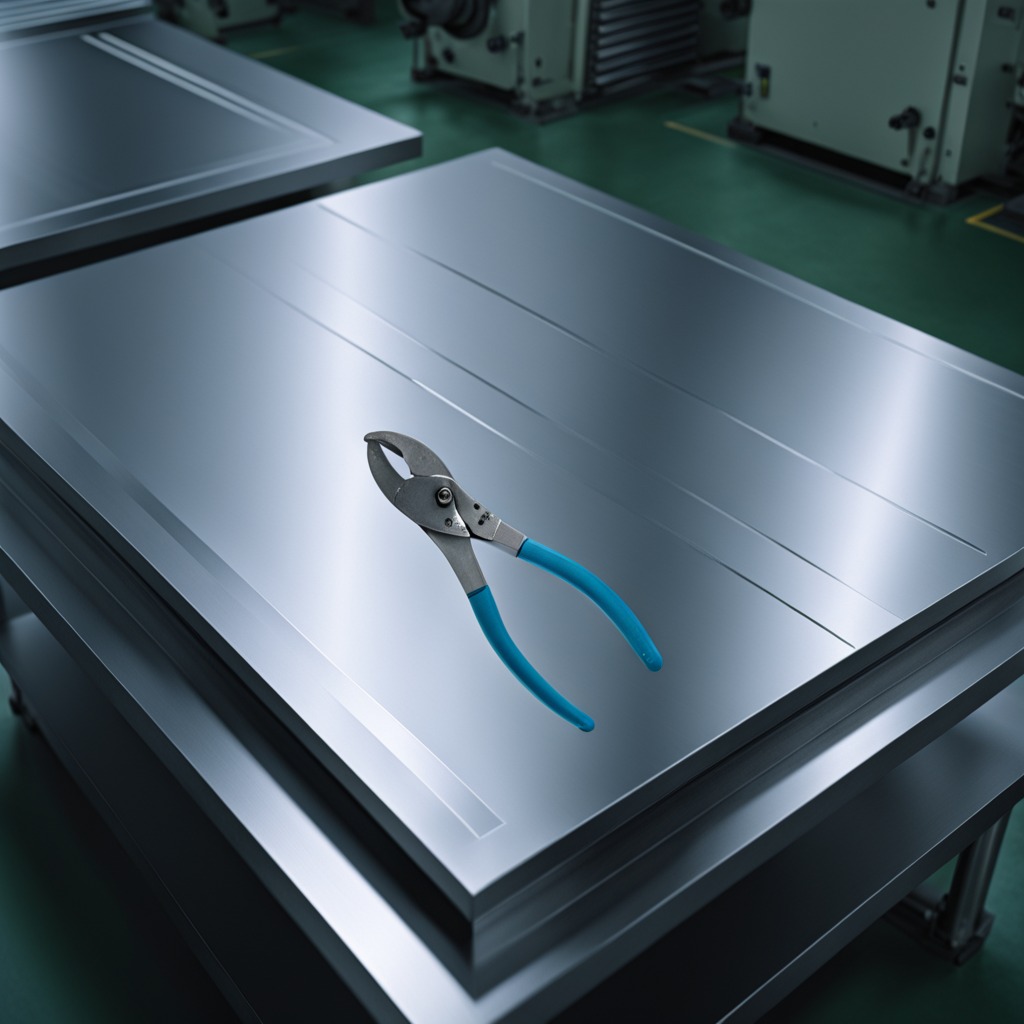
A plier is lying on the metal table.